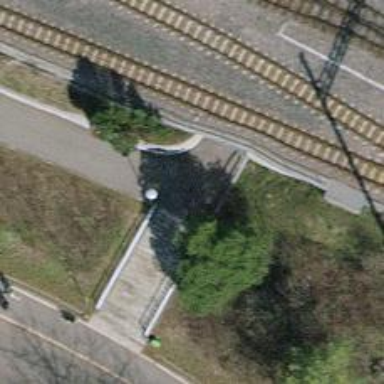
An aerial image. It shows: Set of steps on the road.